Field crop: maize
Growth stage: 2
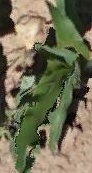
Species: maize